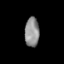
Tissue: skin
Cell type: Myeloid cells
Senescence score: 0.8524
Nuclear area (px): 417
Mean DAPI intensity: 141.753